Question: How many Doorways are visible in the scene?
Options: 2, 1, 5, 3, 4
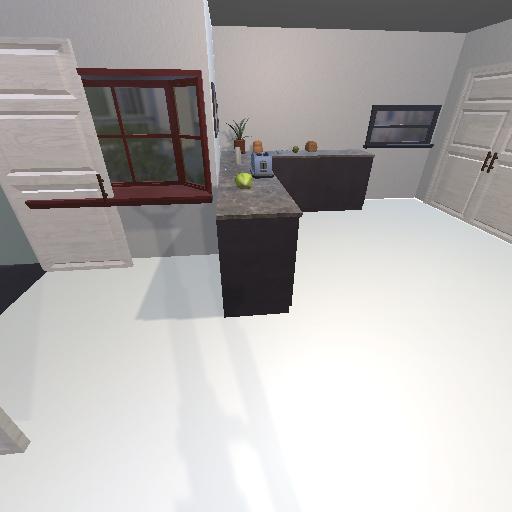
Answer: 2